五年级 · 度量几何学
下面是一个长方体的其中四个面, 这个长方体的表面积是（）。

5 厘米

2厘米

5厘米

2厘米

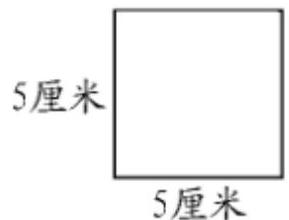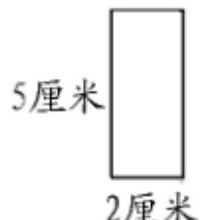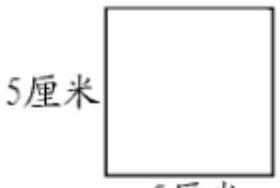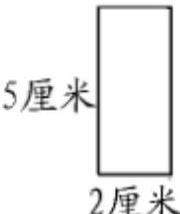
A. 50 平方厘米
B. 20 平方厘米
C. 70 平方厘米
D. 90 平方厘米

答案: D
解析: 解D

【分析】看图可知, 这个长方体的长、宽、高分别是 5 厘米、 2 厘米和 5 厘米。据此, 再根据长方体表面积公式, 列式求出它的表面积即可。

【详解】 $5 \times 2 \times 4+5 \times 5 \times 2$

$=40+50$

$=90$ (平方厘米)

所以, 这个长方体的表面积是 90 平方厘米。

故答案为: D

【点睛】本题考查了长方体的表面积, 长方体表面积 $=$ 长 $\times$ 宽 $\times 2+$ 长 $\times$ 高 $\times 2+$ 宽 $\times$ 高 $\times 2$ 。